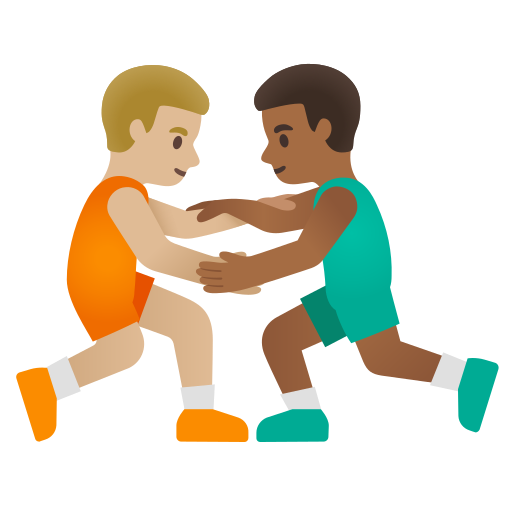
Emoji: 👨🏼‍🫯‍👨🏾